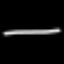
Label: line